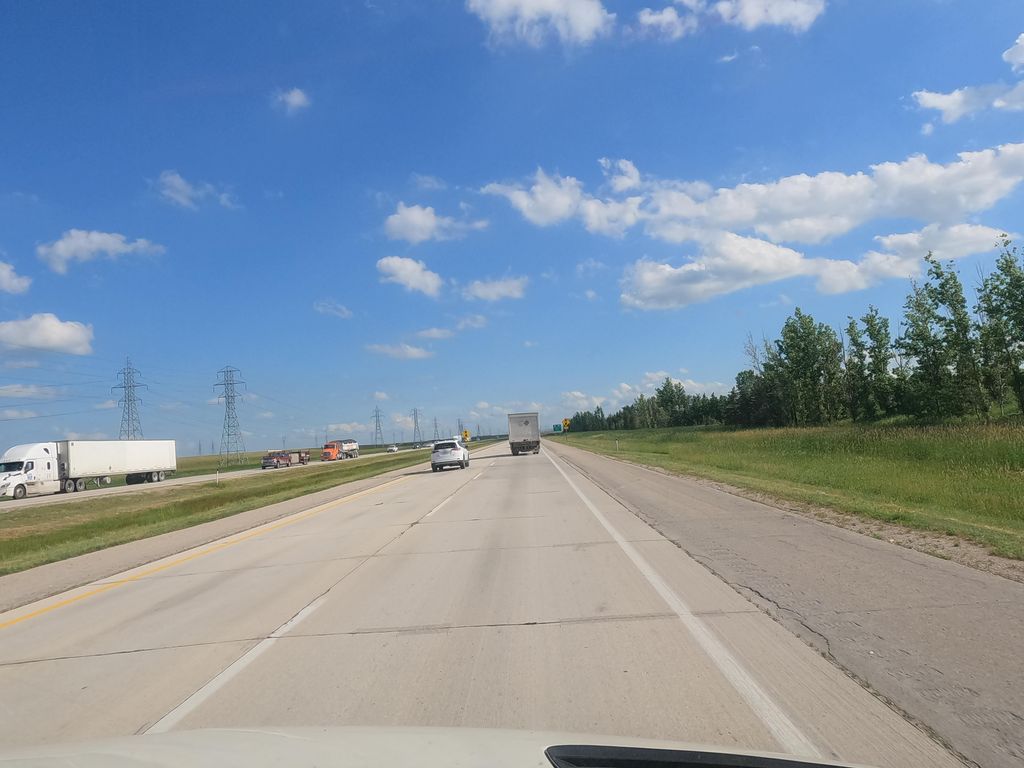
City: winnipeg